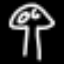
Label: mushroom